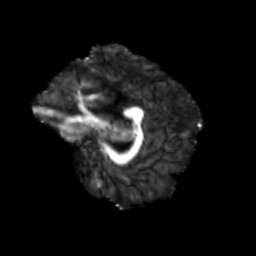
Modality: FA
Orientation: sagittal
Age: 20
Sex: female
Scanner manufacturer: siemens
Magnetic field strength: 3 T
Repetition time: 3.5 s
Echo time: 0.125 s